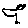
Label: bird